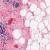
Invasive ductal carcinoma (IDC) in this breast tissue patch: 0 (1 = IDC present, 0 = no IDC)